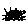
Label: sun